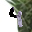
Label: 4